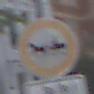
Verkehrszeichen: VerbotGespannfuhrwerke
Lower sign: ZeitangabenMitBeschraenkungAufWochentage9
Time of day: MorningAfternoon
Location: Outdoor (Urban)
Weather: PartlyCloudy
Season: NotSpecified
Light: Natural